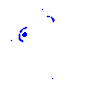
Particle: pion